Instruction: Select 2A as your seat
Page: seats
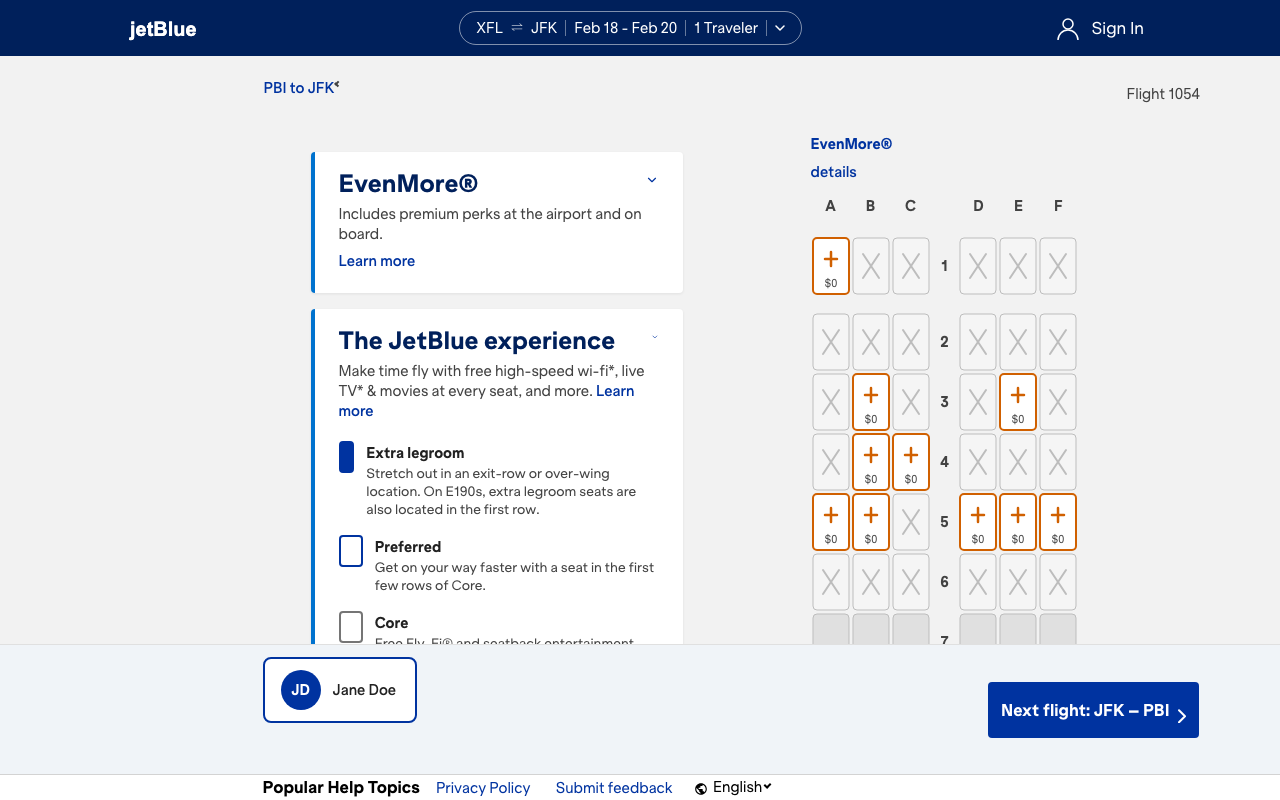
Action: click